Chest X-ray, PA view. Patient: 57 years old, sex F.
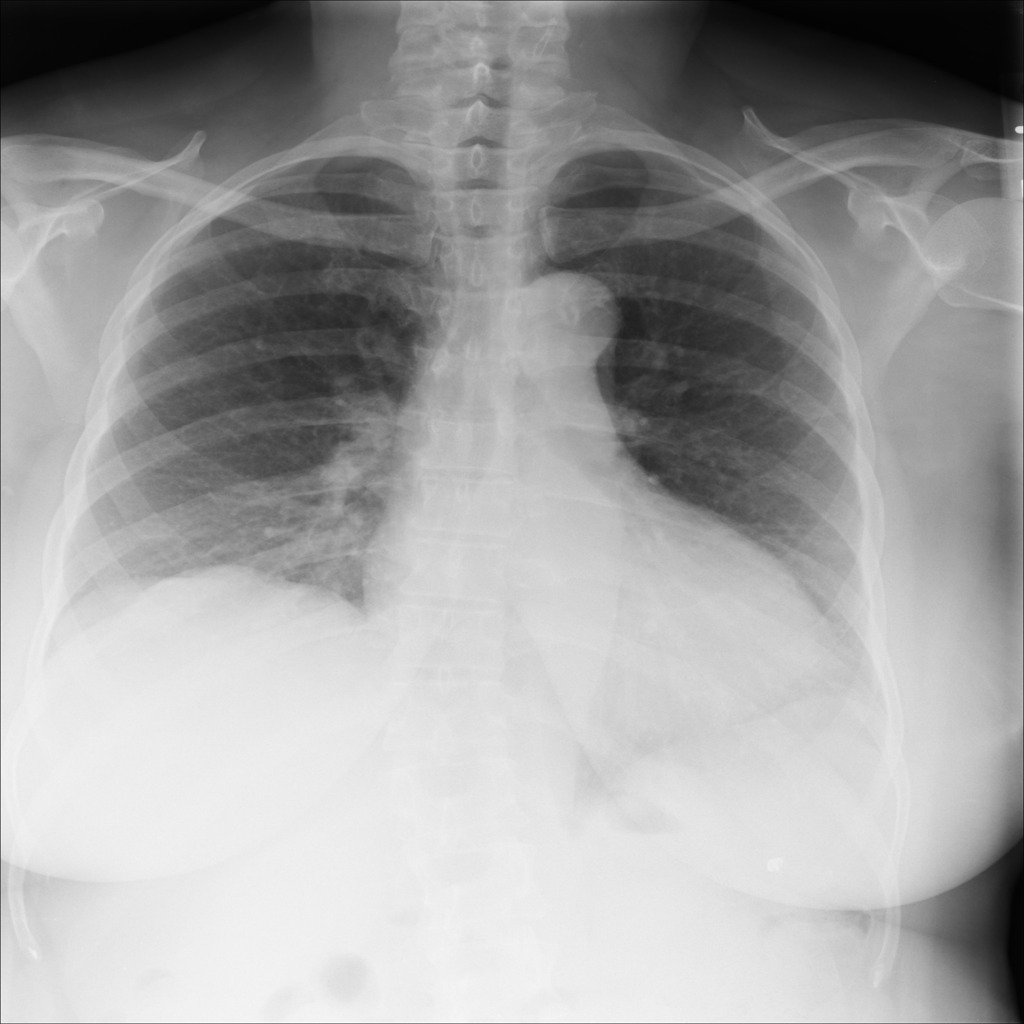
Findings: Atelectasis